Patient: sex F, age 54
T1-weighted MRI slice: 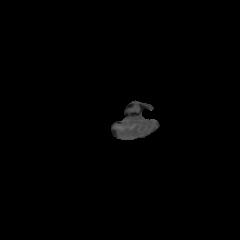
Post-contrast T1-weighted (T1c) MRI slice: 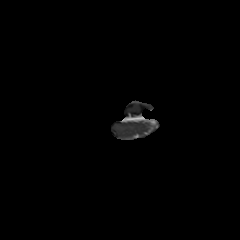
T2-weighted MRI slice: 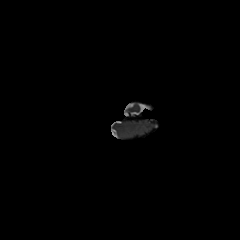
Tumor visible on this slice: no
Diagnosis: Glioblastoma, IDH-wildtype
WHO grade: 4